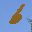
Label: 6